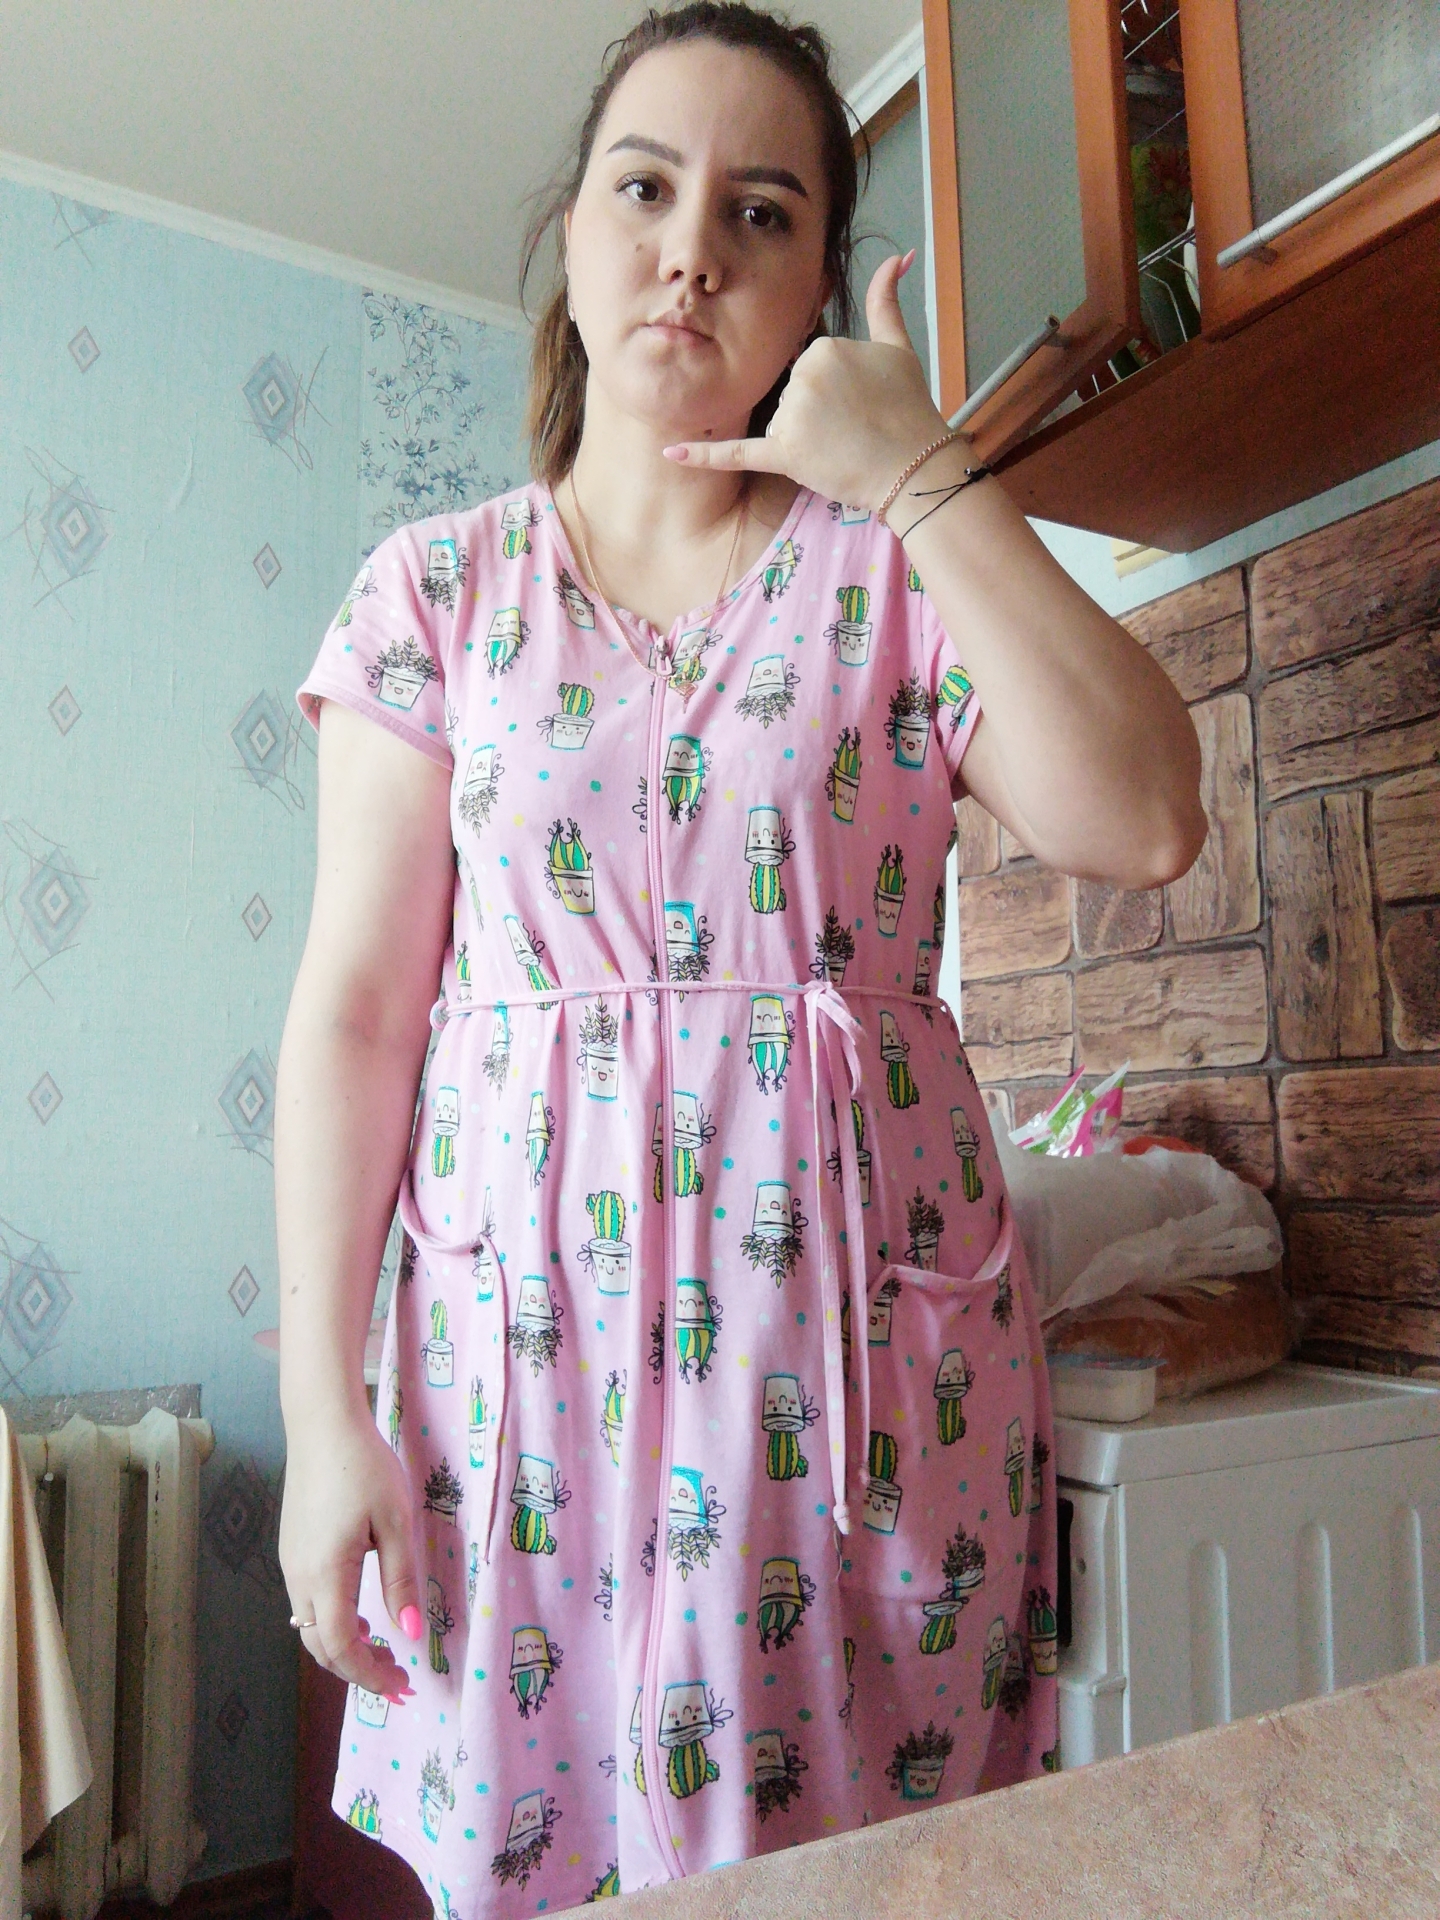
Label: clear